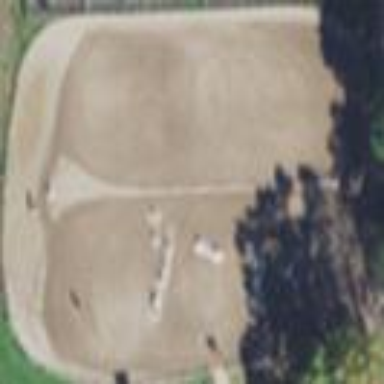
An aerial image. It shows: Area designated for horse riding.